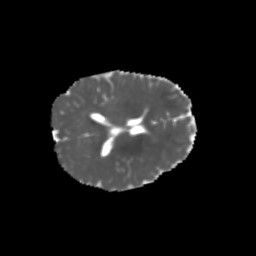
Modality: MD
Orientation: axial
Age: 6
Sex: male
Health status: healthy